Interaction volume radius: 5 \u00c5
Interaction volume height: 15 \u00c5
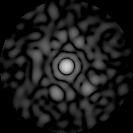
Disorder parameter: 0.8213